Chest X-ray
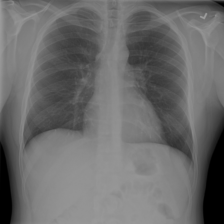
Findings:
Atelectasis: negative
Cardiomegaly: negative
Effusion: negative
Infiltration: negative
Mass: negative
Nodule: negative
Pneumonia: negative
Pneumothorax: negative
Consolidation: negative
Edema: negative
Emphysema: negative
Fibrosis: negative
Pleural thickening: negative
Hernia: negative